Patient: sex M, age 42
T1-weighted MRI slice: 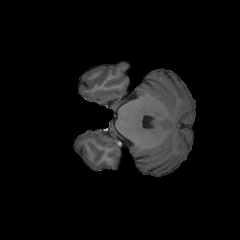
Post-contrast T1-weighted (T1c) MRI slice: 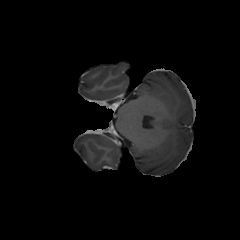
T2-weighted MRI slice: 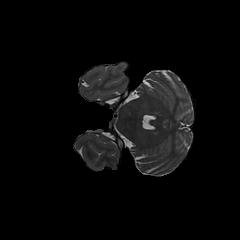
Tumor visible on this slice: no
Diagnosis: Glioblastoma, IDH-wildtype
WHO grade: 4